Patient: sex M, age 55
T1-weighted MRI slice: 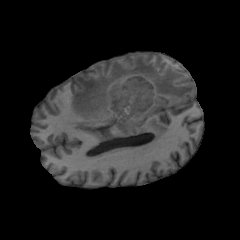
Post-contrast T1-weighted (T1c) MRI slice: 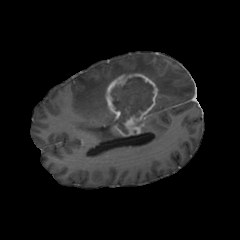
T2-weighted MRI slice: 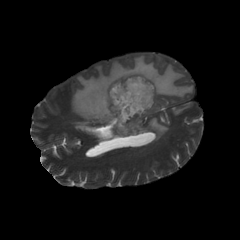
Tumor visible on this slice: yes
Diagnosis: Glioblastoma, IDH-wildtype
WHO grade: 4